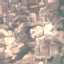
Land use / land cover class: PermanentCrop